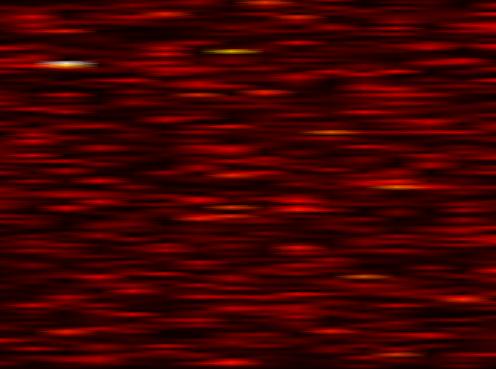
Label: WOLA